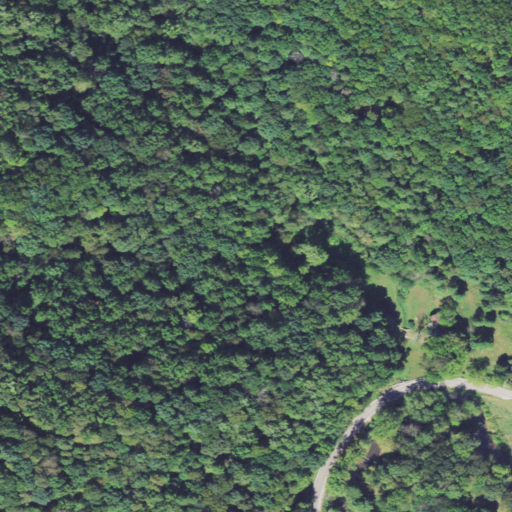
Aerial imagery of valley in Ohio named Burgoon Hollow containing deciduous forest, mixed forest, and open development